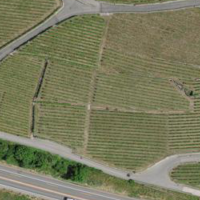
EUNIS habitat code: 57
Species observed at this site:
Clematis vitalba